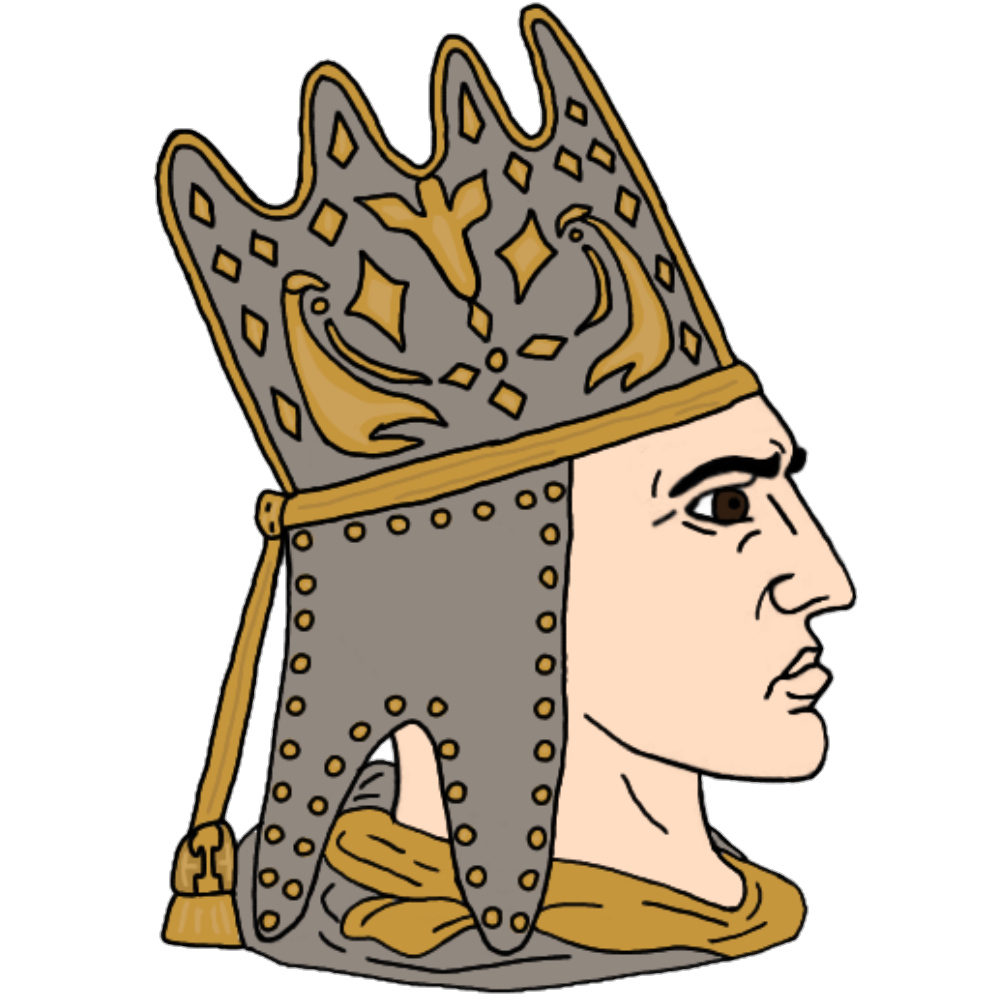
Label: 4_Yes_Chad